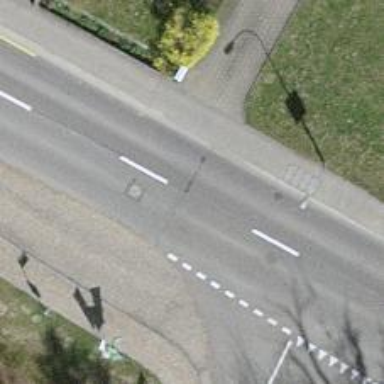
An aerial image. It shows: Bus stop with shelter for public transport.